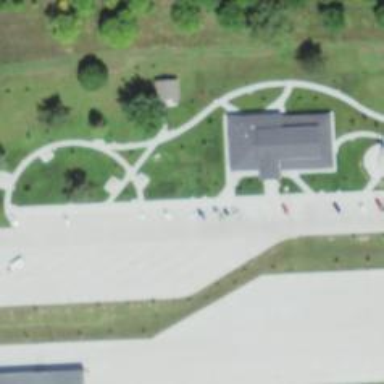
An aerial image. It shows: Rest area along the road.